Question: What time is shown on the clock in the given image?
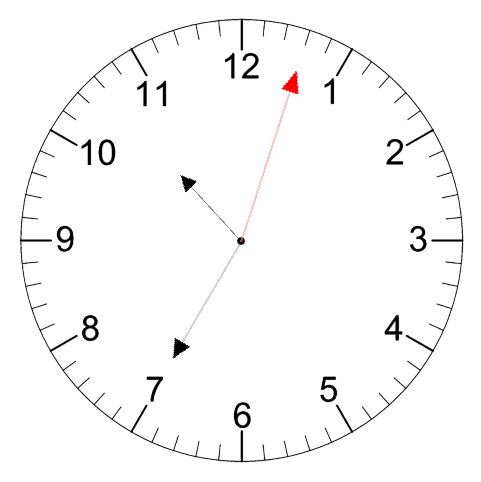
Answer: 10:35:03